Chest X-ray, AP view. Patient: 53 years old, sex M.
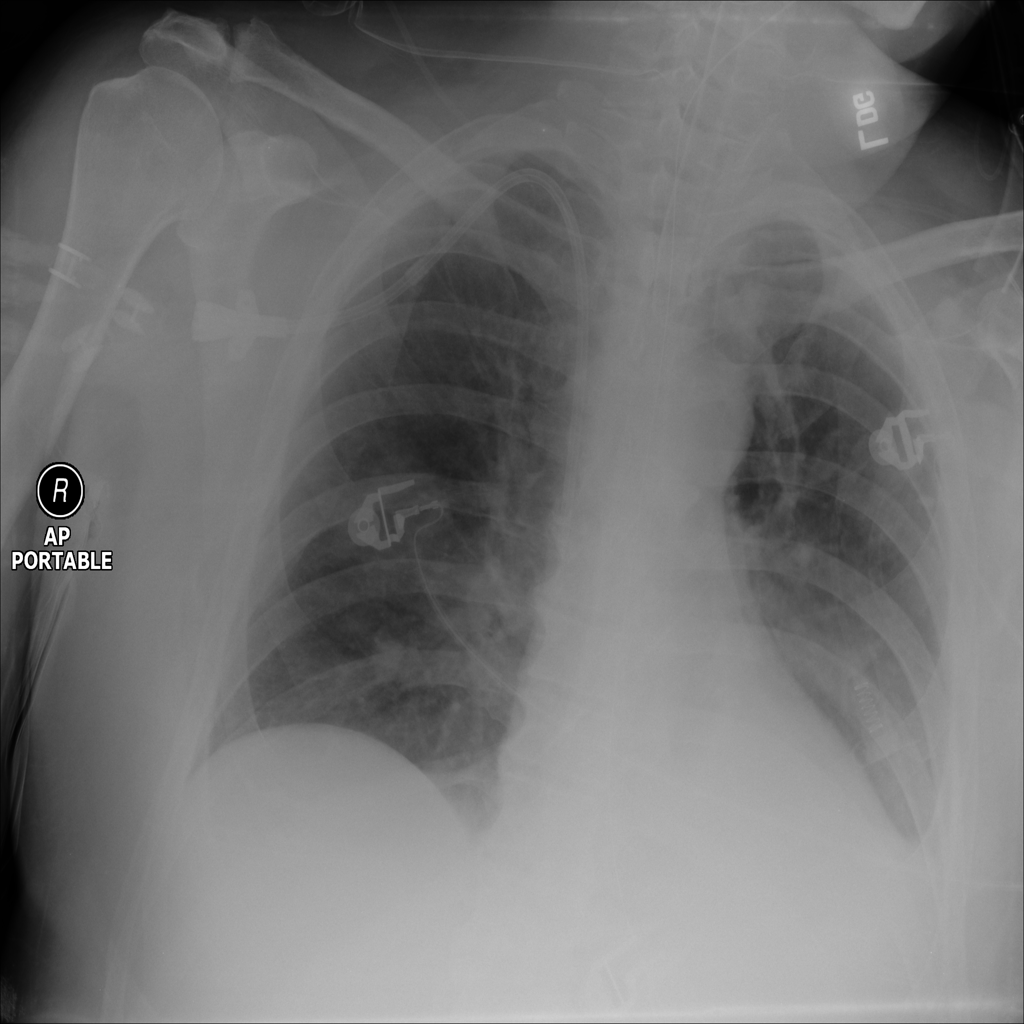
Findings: Consolidation, Effusion